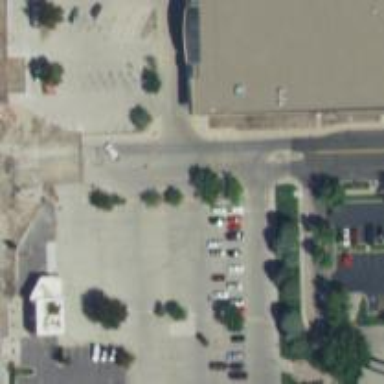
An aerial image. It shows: Parking space is available.